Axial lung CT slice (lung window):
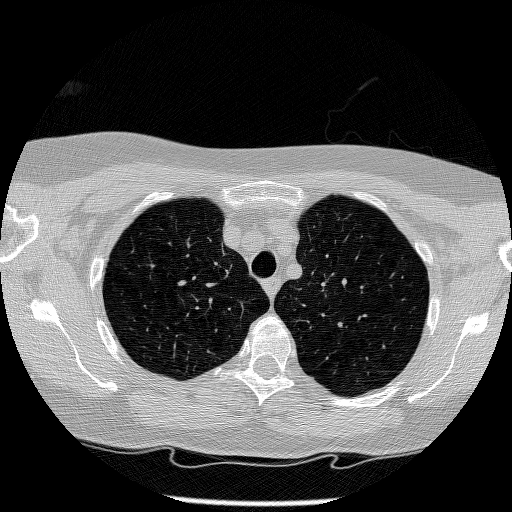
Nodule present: no